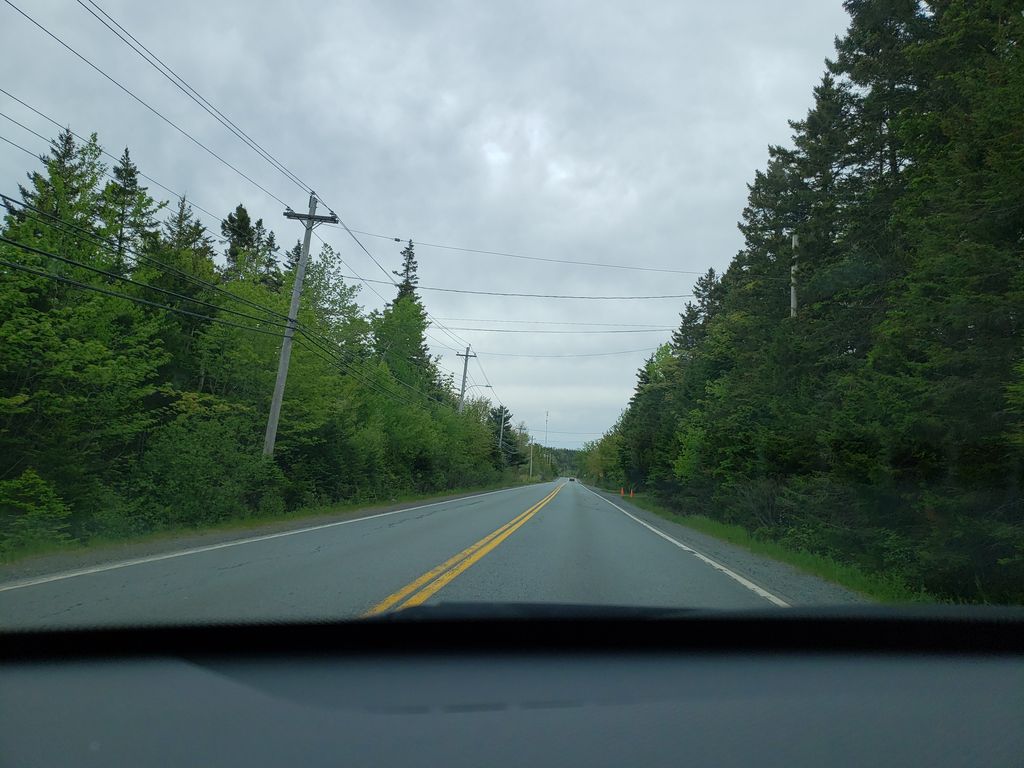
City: halifax